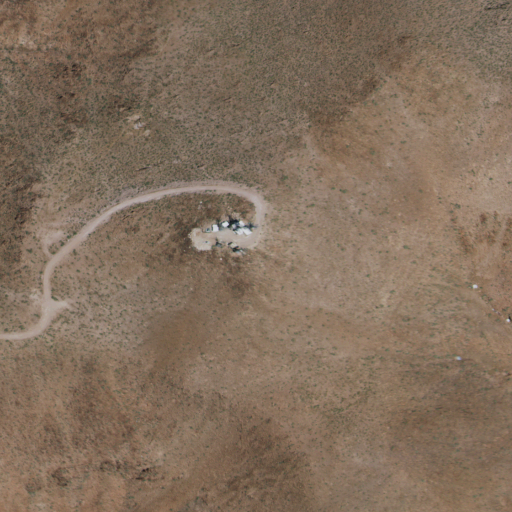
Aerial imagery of mountain in California named Calico Peak containing shrub and grassland